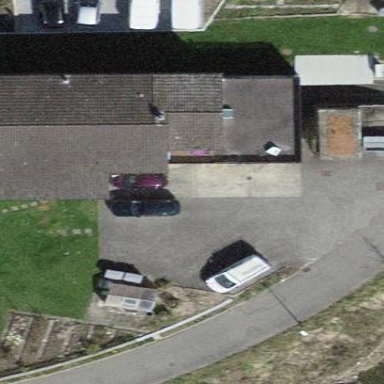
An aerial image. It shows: Building with tile roof.